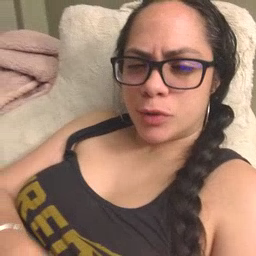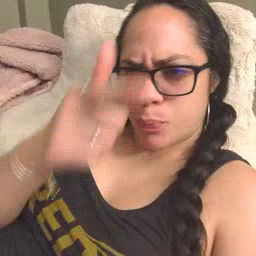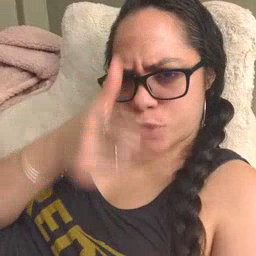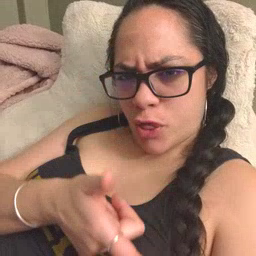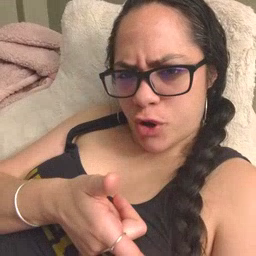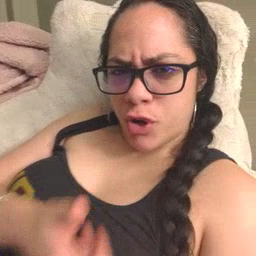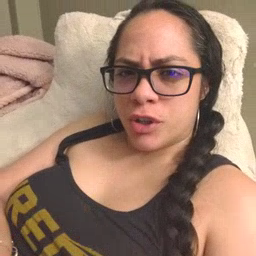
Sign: brother